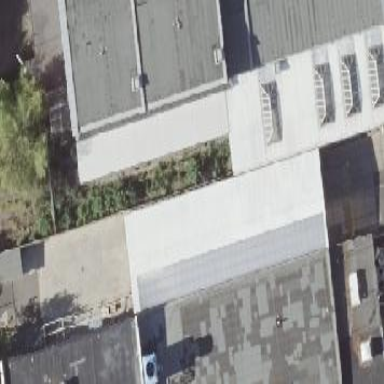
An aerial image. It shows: View of roof of building.